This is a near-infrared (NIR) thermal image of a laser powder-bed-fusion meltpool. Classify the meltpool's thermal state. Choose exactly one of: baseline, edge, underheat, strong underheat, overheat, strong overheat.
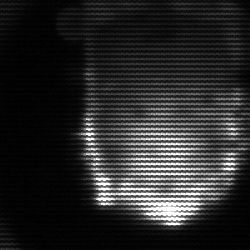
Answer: baseline